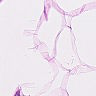
Metastatic tissue present: no